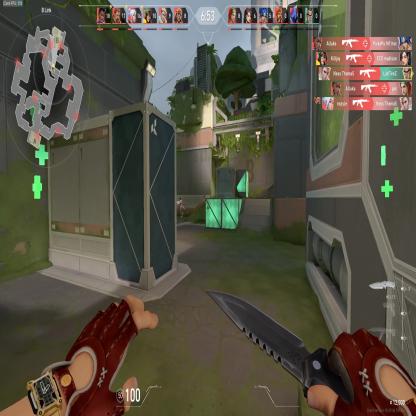
Label: enemy